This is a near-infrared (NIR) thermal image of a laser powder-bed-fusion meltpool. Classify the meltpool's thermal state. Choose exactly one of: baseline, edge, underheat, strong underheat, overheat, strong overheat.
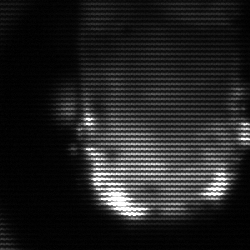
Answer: baseline